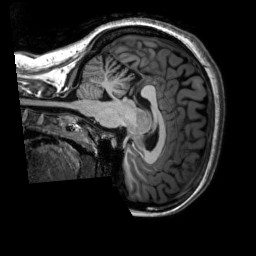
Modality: T1w
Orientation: sagittal
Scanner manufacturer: siemens
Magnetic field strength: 3 T
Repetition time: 2.3 s
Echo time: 0.00302 s